Question: I already configured it from the story board to truncate tail, but it still doesn't get truncated when I set the 'addressLabel.text = "something very long"'
Any ideas?

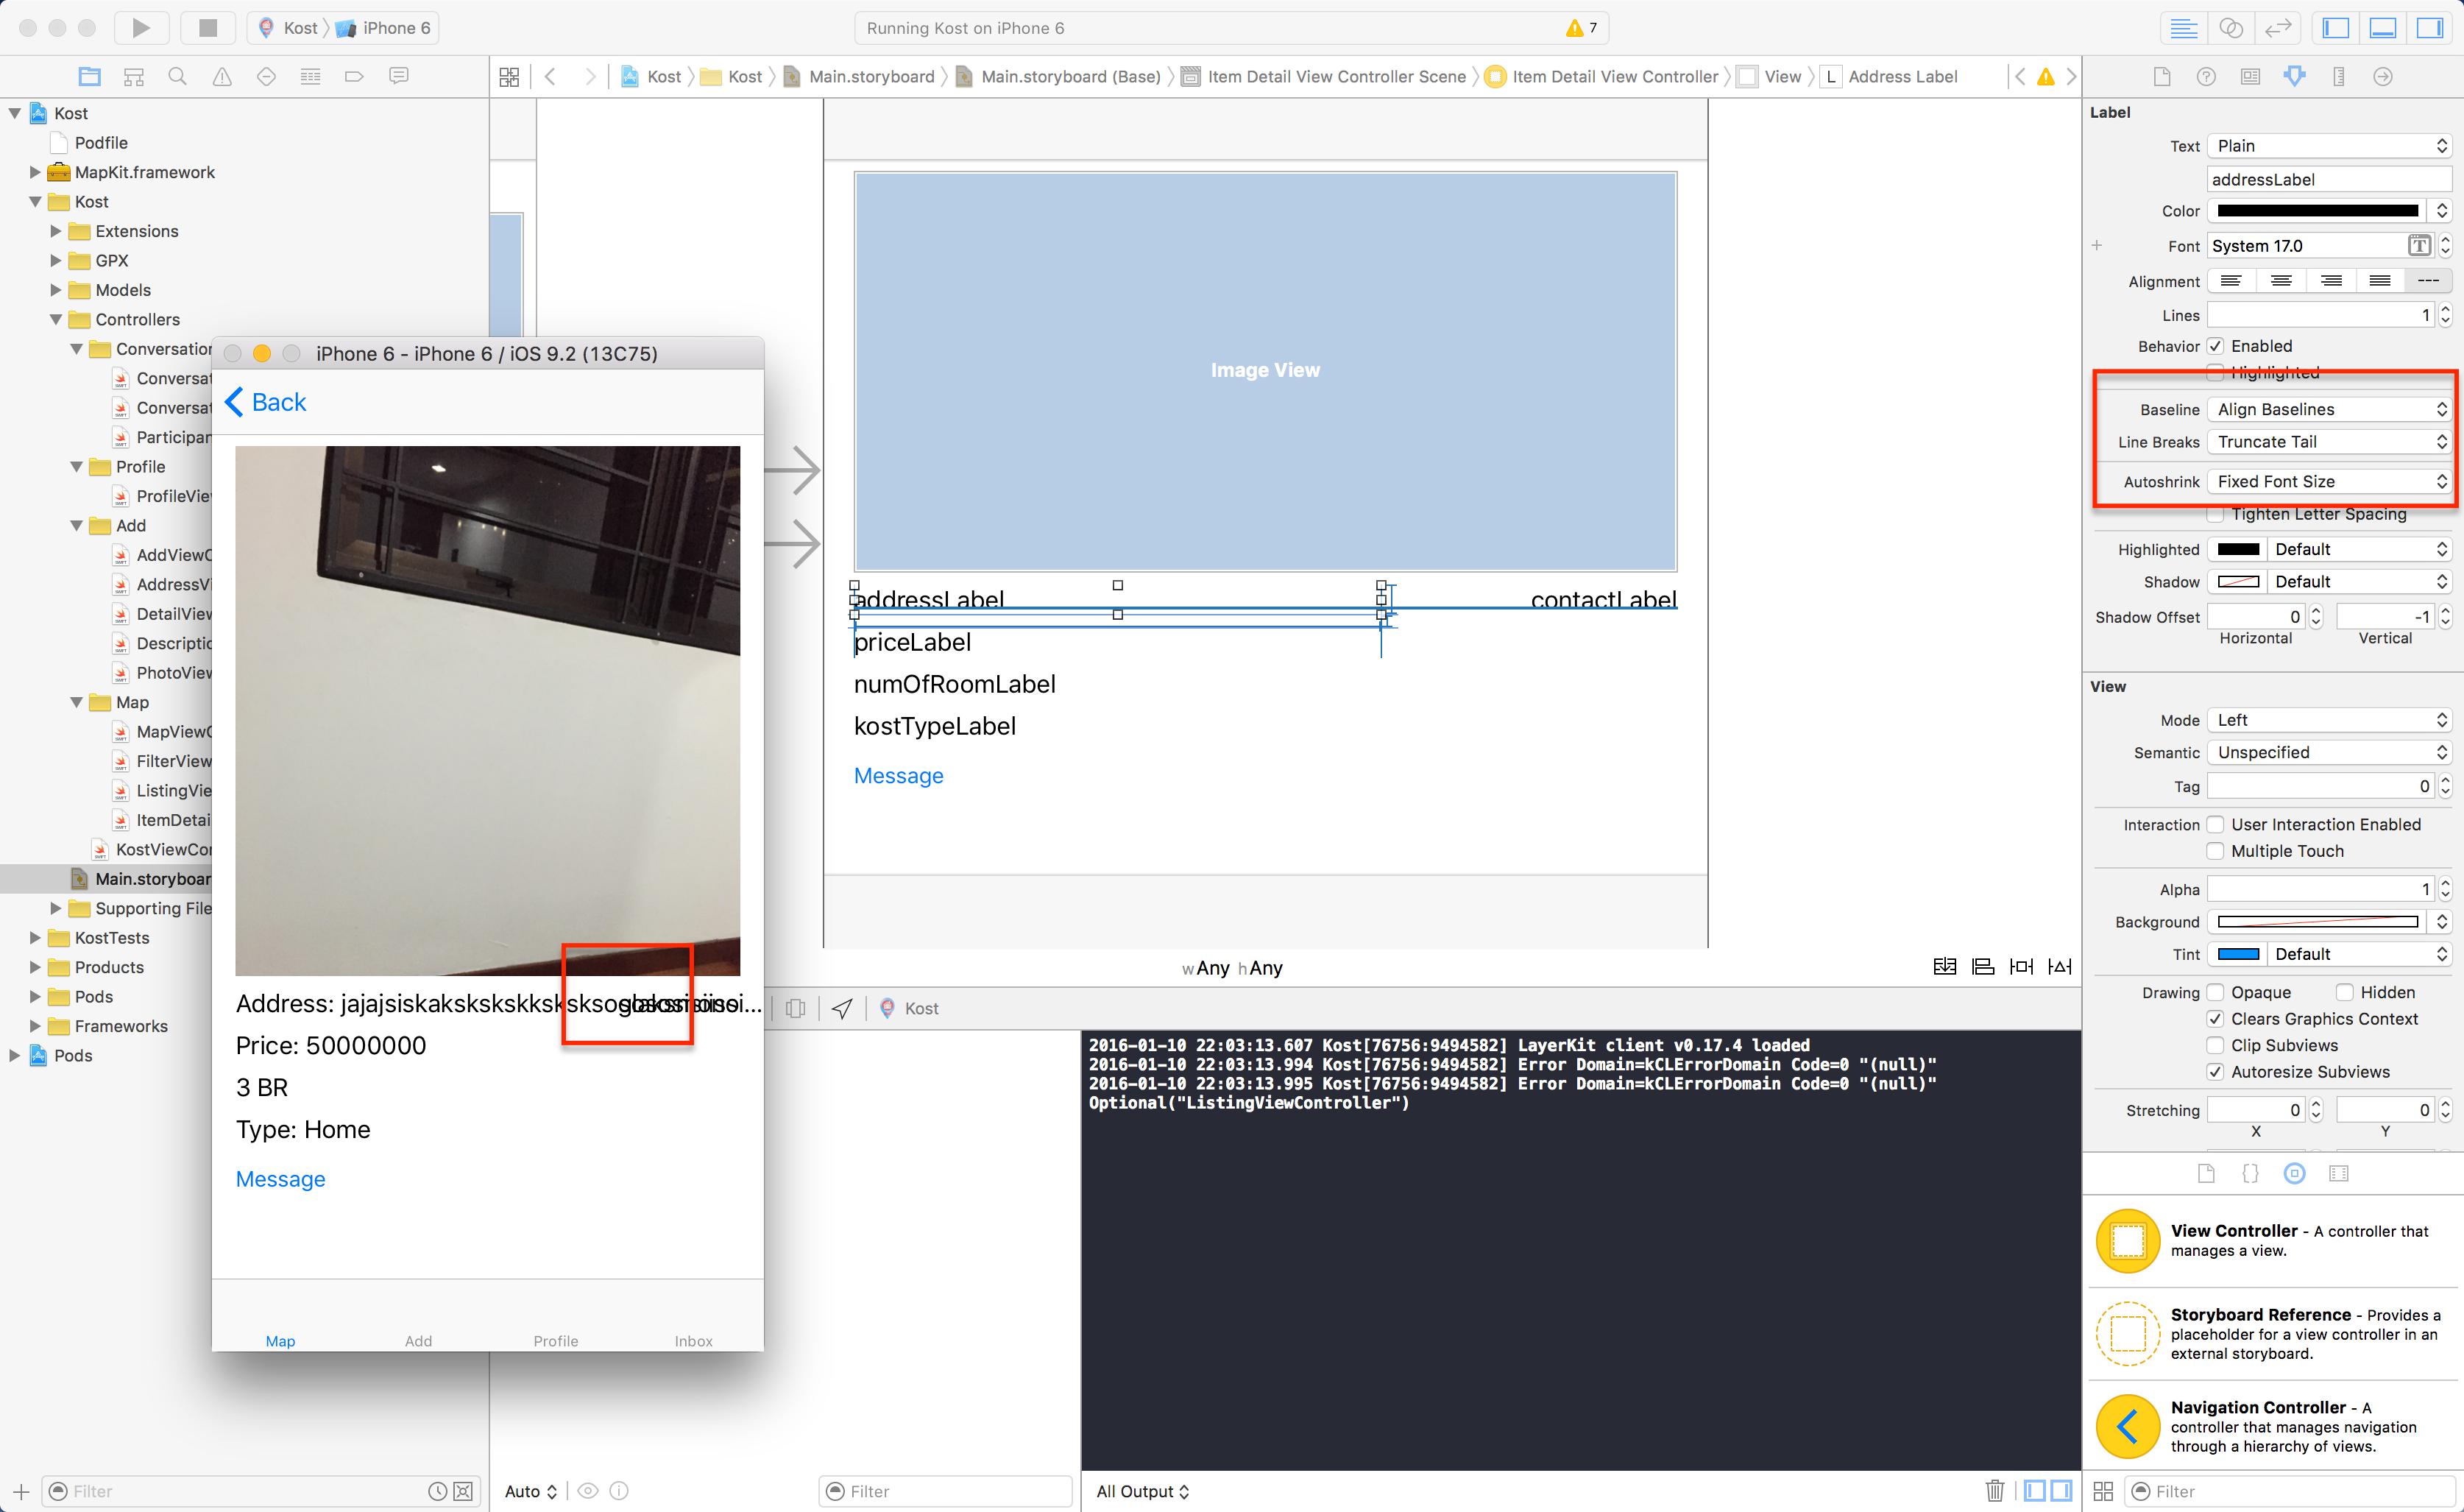
Answer: The issue was because there is no horizontal spacing between the address and the contact label, Also because address label has equal width so its taking the width of the screen and as you can see the three dots.by adding constraints should solve your issue.
Good luck !